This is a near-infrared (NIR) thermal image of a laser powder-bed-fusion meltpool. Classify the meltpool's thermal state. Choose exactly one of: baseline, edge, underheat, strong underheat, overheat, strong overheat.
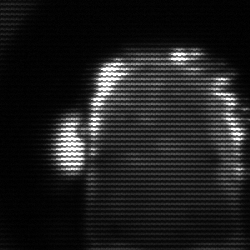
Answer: baseline